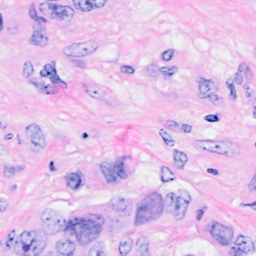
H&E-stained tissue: Breast